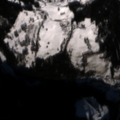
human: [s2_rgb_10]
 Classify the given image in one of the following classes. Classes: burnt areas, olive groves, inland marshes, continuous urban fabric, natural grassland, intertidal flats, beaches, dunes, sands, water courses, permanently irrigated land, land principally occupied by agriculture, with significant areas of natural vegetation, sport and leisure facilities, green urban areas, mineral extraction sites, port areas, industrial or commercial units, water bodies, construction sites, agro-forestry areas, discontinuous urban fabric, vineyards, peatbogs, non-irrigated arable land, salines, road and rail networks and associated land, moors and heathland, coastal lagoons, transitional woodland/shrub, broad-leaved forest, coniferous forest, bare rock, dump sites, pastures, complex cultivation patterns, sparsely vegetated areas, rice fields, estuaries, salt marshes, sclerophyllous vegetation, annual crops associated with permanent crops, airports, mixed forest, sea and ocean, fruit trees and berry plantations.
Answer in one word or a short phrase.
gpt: discontinuous urban fabric, pastures, coniferous forest